Question: i work on a website and having trouble with its menu. when i hover over the menu, its sub-menu doesnot appear. so please kindly help me to sort out this issue.

<URL>
<URL>
i m using a piece of code to implement jQuery menu
'''
var $jnav = jQuery.noConflict();
$jnav(document).ready(function () {
$jnav('#menu-mainnav li').hover(
function () {
$jnav(this).css('background', "url('http://www.mulberrydesignerkitchens.com/wp-content/themes/MBK/images/nav-current-bg.png') no-repeat", 'cursor', "pointer");
if ($jnav(this).is('#menu-mainnav li:last-child')) {
$jnav('#menu-mainnav li:last-child').css('background', "url('http://www.mulberrydesignerkitchens.com/wp-content/themes/MBK/images/nav-last-bg.png') no-repeat");
} else if ($jnav(this).is('.sub-menu li:last-child')) {
$jnav('.sub-menu li:last-child').css('background', "none scroll #8e4d69");
}
}, function () {
if (!$jnav(this).hasClass('current-menu-item')) {
$jnav(this).css('background', "none");
}
if (!$jnav('#menu-mainnav li:first').hasClass('current-menu-item')) {
$jnav('#menu-mainnav li:first').css('background', "url('http://www.mulberrydesignerkitchens.com/wp-content/themes/MBK/images/nav-first-bg.png') no-repeat");
}
})
$jnav('#menu-mainnav li ul li').hover(
function () {
$jnav(this).css('background-color', "#8e4d69", 'cursor', "pointer");
}, function () {
if (!$jnav(this).hasClass('current-menu-item')) {
$jnav(this).css('background', "#833b5d");
}
})
if (!$jnav('.superfish li:first').hasClass('current-menu-item')) $jnav('.superfish li:first').css('background', "url('http://www.mulberrydesignerkitchens.com/wp-content/themes/MBK/images/nav-first-bg.png') no-repeat");
$jnav('.superfish li.current-menu-item:last-child').css('background', "url('http://www.mulberrydesignerkitchens.com/wp-content/themes/MBK/images/nav-last-bg.png') no-repeat");
if (!$jnav('.sub-menu li:first').hasClass('current-menu-item')) $jnav('.sub-menu li:first').css('background', "#833b5d");
$jnav('.sub-menu li.current-menu-item:last-child').css('background', "#833b5d");
$jnav('ul.superfish').superfish();
});
'''
all the time i have to click over the navigation to see it sub-menu. plz plz plz help me to solve this issue.
thank you.
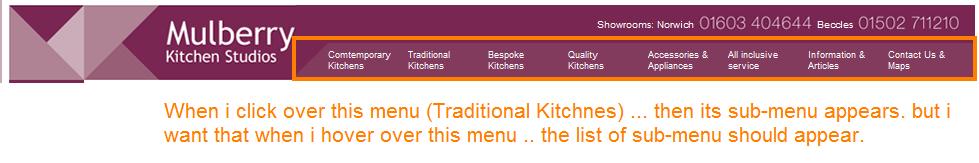
Answer: You have two menu scripts fighting each other for the hover event of your menu (Suckerfish and jNav), remove one of them and your menu should be fixed.
'''
var $jnav = jQuery.noConflict();
$jnav(document).ready(function () {
$jnav('#menu-mainnav li').hover(
function () {
$jnav(this).css('background', "url('http://www.mulberrydesignerkitchens.com/wp-content/themes/MBK/images/nav-current-bg.png') no-repeat", 'cursor', "pointer");
if ($jnav(this).is('#menu-mainnav li:last-child')) {
$jnav('#menu-mainnav li:last-child').css('background', "url('http://www.mulberrydesignerkitchens.com/wp-content/themes/MBK/images/nav-last-bg.png') no-repeat");
} else if ($jnav(this).is('.sub-menu li:last-child')) {
$jnav('.sub-menu li:last-child').css('background', "none scroll #8e4d69");
}
}, function () {
if (!$jnav(this).hasClass('current-menu-item')) {
$jnav(this).css('background', "none");
}
if (!$jnav('#menu-mainnav li:first').hasClass('current-menu-item')) {
$jnav('#menu-mainnav li:first').css('background', "url('http://www.mulberrydesignerkitchens.com/wp-content/themes/MBK/images/nav-first-bg.png') no-repeat");
}
})
$jnav('#menu-mainnav li ul li').hover(
function () {
$jnav(this).css('background-color', "#8e4d69", 'cursor', "pointer");
}, function () {
if (!$jnav(this).hasClass('current-menu-item')) {
$jnav(this).css('background', "#833b5d");
}
})
if (!$jnav('.superfish li:first').hasClass('current-menu-item')) $jnav('.superfish li:first').css('background', "url('http://www.mulberrydesignerkitchens.com/wp-content/themes/MBK/images/nav-first-bg.png') no-repeat");
$jnav('.superfish li.current-menu-item:last-child').css('background', "url('http://www.mulberrydesignerkitchens.com/wp-content/themes/MBK/images/nav-last-bg.png') no-repeat");
if (!$jnav('.sub-menu li:first').hasClass('current-menu-item')) $jnav('.sub-menu li:first').css('background', "#833b5d");
$jnav('.sub-menu li.current-menu-item:last-child').css('background', "#833b5d");
jQuery('.lightbox').lightBox({
imageLoading: 'http://www.mulberrydesignerkitchens.com/wp-content/themes/MBK/images/lightbox-ico-loading.gif',
imageBtnClose: 'http://www.mulberrydesignerkitchens.com/wp-content/themes/MBK/images/lightbox-btn-close.gif',
imageBtnPrev: 'http://www.mulberrydesignerkitchens.com/wp-content/themes/MBK/images/lightbox-btn-prev.gif',
imageBtnNext: 'http://www.mulberrydesignerkitchens.com/wp-content/themes/MBK/images/lightbox-btn-next.gif'
});
$jnav('#logo').hover(function () {
$jnav(this).css('opacity', '0.8');
}, function () {
$jnav(this).css('opacity', '1');
});
$jnav('#homepage-images h4').css('display', 'none');
$jnav('ul.superfish').superfish({
hoverClass: 'nav#primary-menu a'
});
});
'''
For suckerfish to work all you need is:
'''
<script>
$(document).ready(function() {
$('ul.sf-menu').superfish();
});
</script>
'''